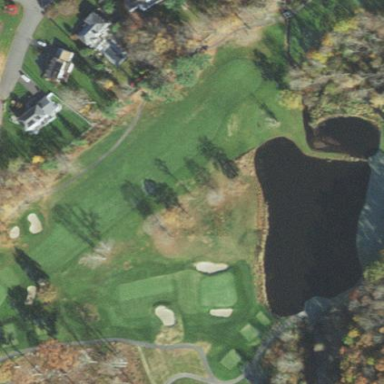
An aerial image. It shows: Golf fairway surrounded by grass.